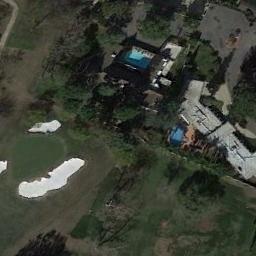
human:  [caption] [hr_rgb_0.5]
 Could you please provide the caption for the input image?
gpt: There are many buildings beside the golf course .

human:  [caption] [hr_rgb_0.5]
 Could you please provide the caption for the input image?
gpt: The golf course has a putting green, Some barrier trees and sandpits and some houses with pools are also in the golf course .

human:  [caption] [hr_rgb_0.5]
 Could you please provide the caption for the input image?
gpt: There are a few bunkers and a few paths on a large green lawn on the golf course with many trees and several buildings .

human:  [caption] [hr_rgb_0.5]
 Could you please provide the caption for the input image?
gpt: The picture shows a road with a nearly 180-degree turn .

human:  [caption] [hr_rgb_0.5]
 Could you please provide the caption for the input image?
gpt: There are some buildings and bunkers on the golf course .